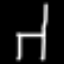
Label: chair